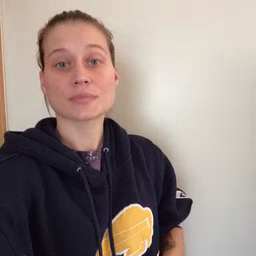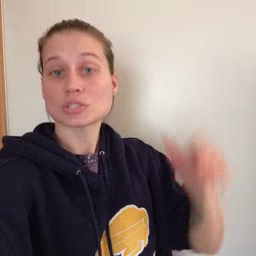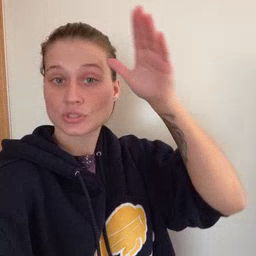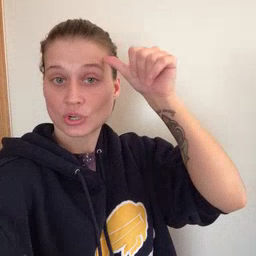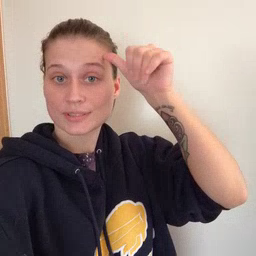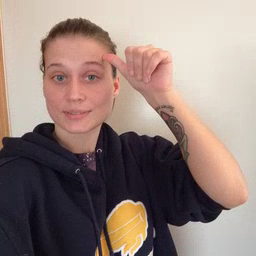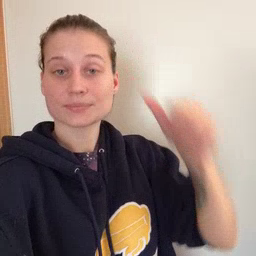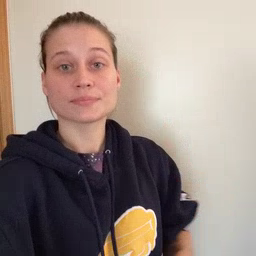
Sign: donkey